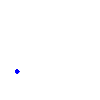
Particle: kaon